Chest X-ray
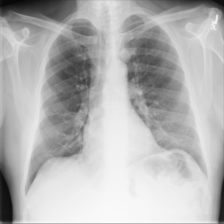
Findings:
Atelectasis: negative
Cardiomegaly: negative
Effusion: negative
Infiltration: negative
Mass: negative
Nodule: positive
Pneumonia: negative
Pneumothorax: negative
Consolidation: negative
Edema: negative
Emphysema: negative
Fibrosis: negative
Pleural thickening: negative
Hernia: negative